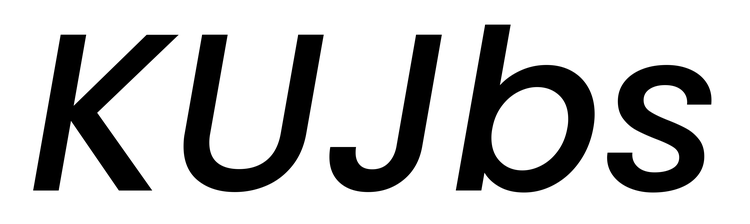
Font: Poppins-MediumItalic